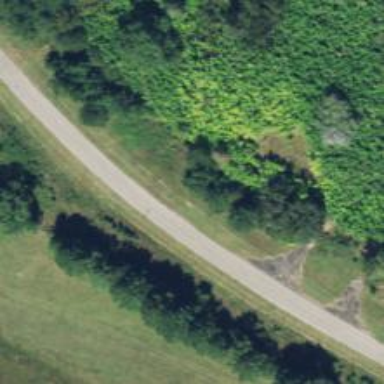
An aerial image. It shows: Unclassified road with asphalt surface.